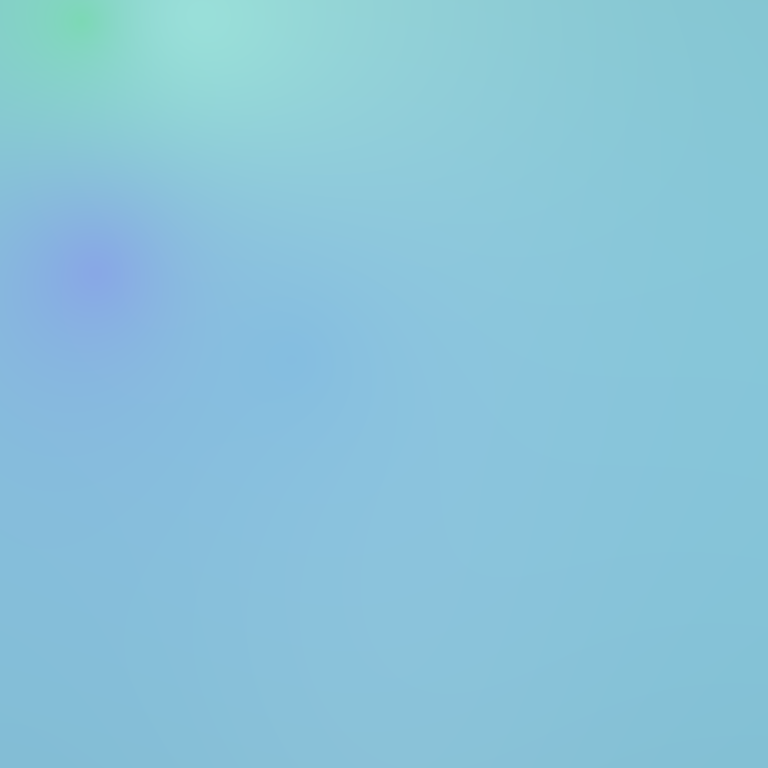
Abstract light effect, smooth gradient from soft blue to gentle green, serene atmosphere, diffuse light, no room, no furniture, no objects.